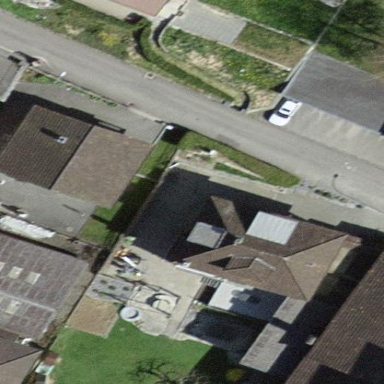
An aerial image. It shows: Residential building.